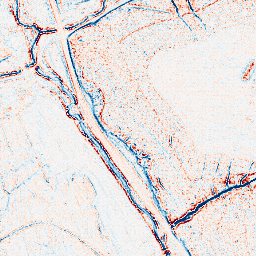
Category: edge_preserving
Decomposition family: anisotropic_diffusion
Decomposition parameters: iterations: 5
kappa: 10
gamma: 0.1
Upsampling method: sinc_blackman
Upsampling parameters: scale: 2
kernel_size: 4
Upsampling scale: 2